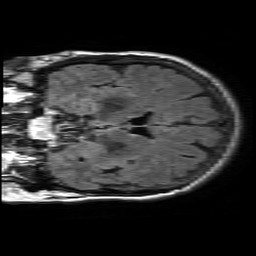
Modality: FLAIR
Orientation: coronal
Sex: female
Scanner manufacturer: philips
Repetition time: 11 s
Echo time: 0.125 s